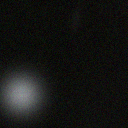
Screen state: off